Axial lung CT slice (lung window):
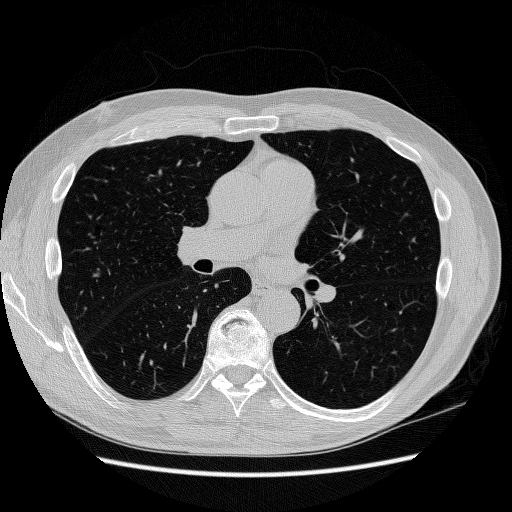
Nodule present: no